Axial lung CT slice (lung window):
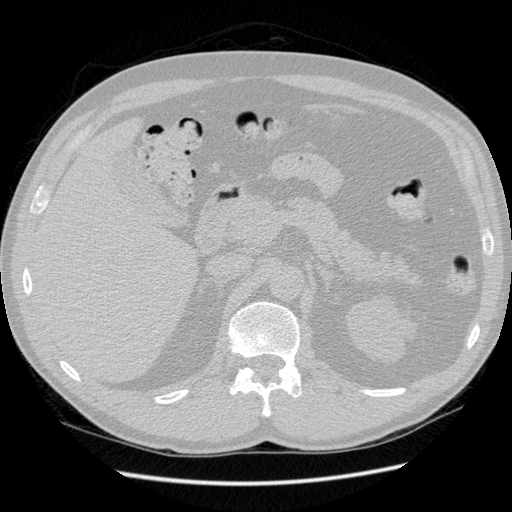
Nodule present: no